Question: I have two columns (EBELN - Data Type is Text), (MATKL - Data Type is Text). I want to add them to tool-tips but it is shown as count.
How can I show it as text?

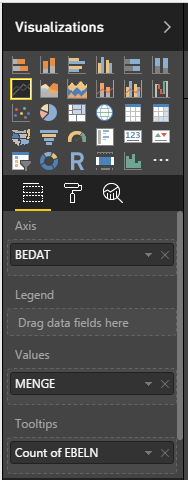
Answer: The trick to remember here is that your chart is aggregating data. In other words, for a single date (BEDAT), there may be many MENGE values that are either being summed or averaged or counted.
To create a text tooltip, you can't drag in a text column because, while 3 MENGE values can be easily summed, 3 corresponding tooltip values can't be summed.
What you need to do is create a measure that calculates the text based on the aggregated MENGE values. For example:
'''
Text Tooltip = IF(SUM(Sheet1[MENGE])>100,"This is excellent","This is terrible")
'''
You can then drag that text measure into the tooltip field (because you've said exactly what you want the text to be regardless of whether you've got one MENGE value, or 3, or 300 for a single BEDAT).
There's more information and code samples in the Power BI forums, for example here: <URL>
Dustin Ryan also has a good blog post on this here: <URL>